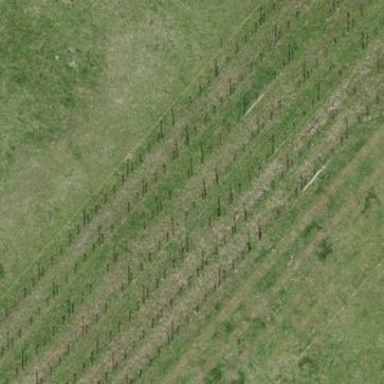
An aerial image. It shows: Vineyard with grape crops.